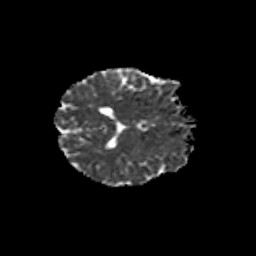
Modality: MD
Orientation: axial
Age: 41
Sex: female
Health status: healthy
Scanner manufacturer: siemens
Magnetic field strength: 3 T
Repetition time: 10.8 s
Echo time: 0.082 s